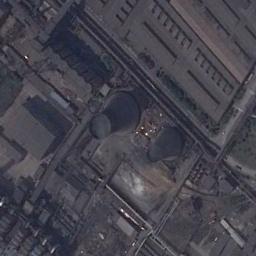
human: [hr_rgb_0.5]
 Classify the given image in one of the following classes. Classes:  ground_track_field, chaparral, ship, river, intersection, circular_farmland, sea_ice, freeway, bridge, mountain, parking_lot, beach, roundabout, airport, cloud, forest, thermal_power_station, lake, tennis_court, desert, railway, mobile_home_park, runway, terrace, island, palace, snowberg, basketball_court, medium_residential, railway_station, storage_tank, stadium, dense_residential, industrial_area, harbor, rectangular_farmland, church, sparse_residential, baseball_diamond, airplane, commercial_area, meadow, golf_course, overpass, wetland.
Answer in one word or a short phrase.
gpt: thermal_power_station